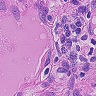
Metastatic tissue present: no